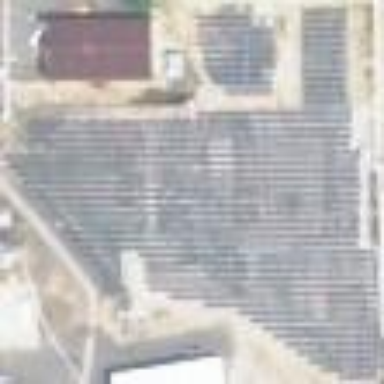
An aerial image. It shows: Solar photovoltaic panel generator.